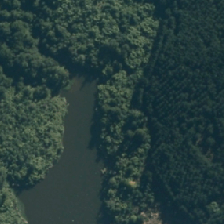
Land cover: lake_pond